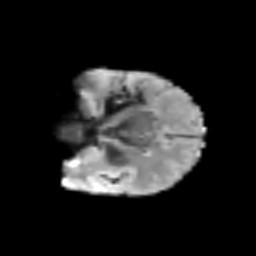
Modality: T2w
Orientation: coronal
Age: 51
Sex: female
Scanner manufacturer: siemens
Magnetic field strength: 3 T
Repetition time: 3.2 s
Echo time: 0.081 s